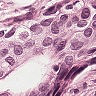
Metastatic tissue present: yes